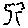
Label: tree